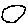
Label: circle